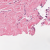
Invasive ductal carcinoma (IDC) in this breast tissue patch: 0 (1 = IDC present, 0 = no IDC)